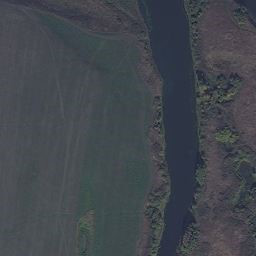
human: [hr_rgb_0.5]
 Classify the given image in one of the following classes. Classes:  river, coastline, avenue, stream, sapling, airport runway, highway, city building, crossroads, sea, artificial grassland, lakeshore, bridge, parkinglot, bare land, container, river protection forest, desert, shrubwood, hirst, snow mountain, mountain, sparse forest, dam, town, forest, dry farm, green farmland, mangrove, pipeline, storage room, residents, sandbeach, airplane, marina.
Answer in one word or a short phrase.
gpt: river